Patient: sex M, age 57
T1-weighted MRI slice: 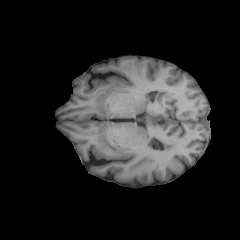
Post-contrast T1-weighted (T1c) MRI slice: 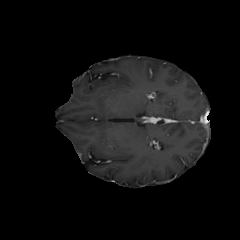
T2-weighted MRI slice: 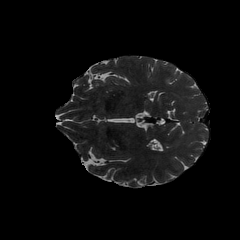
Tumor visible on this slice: no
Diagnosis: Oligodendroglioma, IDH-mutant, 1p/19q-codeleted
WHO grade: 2